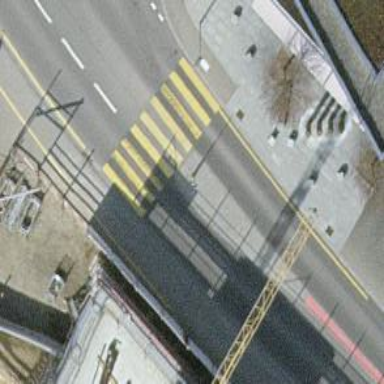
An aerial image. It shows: Uncontrolled road crossing with markings.